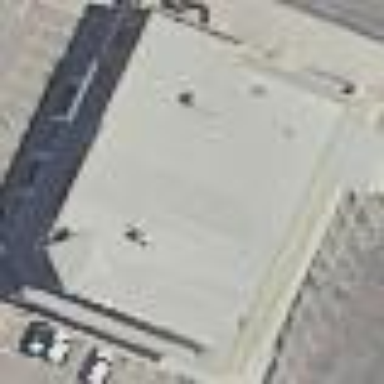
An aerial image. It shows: Commercial building housing clothes shop.